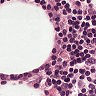
Metastatic tissue present: no